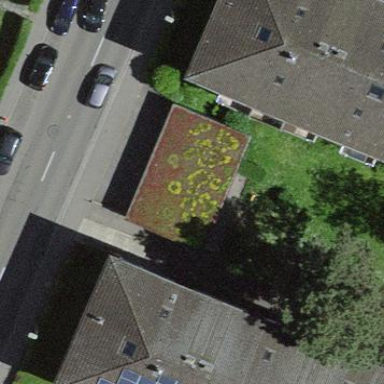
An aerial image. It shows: Garage building.